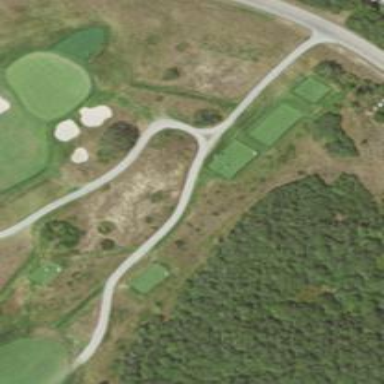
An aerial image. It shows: Path for both roads and golfers.